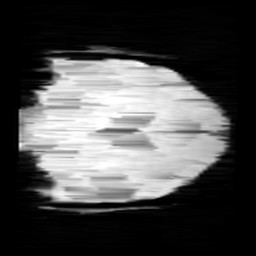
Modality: minIP
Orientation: coronal
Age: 10
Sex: male
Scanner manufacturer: siemens
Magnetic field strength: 3 T
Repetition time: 0.027 s
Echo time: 0.02 s